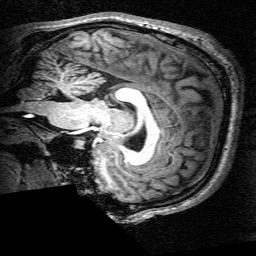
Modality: T1w
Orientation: sagittal